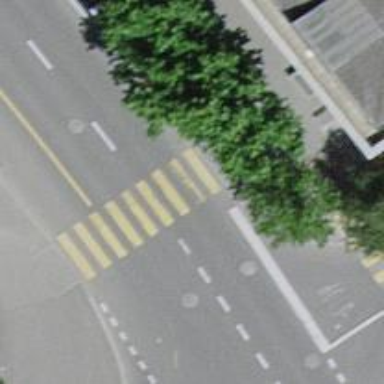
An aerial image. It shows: Kerb barrier.